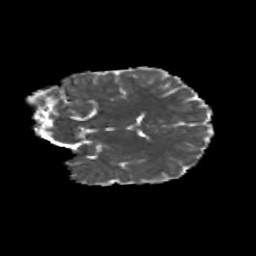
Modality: MD
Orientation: coronal
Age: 11
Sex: female
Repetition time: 9.512 s
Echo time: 0.089 s